Question: I have a website where the navbar is fully dynamic, in which you can add multiple children as you want! The logic is fine, but I just need to add a divider to separate them from each other according to design requirements. Now the thing is.... The '<li class="divider"></li>' works but it also adds the divider to the last index of every iteration of navbar menu as it is self explanatory. I don't want to add a divider to the last iteration of loop!
Here's my code:
'''
<ul class='nav navbar-nav'>
<li><a href="index.php" style="color: white;"><img id="navbar-home" src="images/navbar_home.png" class="img-responsive"></a></li>
<?php
function display_children($parent, $level) {
$conn=mysqli_connect("localhost","root","") or die ("not connected");
mysqli_select_db($conn,"occ")or die ("not selected");
$result = mysqli_query($conn,"SELECT a.id, a.title,a.page_id, Deriv1.Count FROM 'menu' a LEFT OUTER JOIN (SELECT parent, COUNT(*) AS Count FROM 'menu' GROUP BY parent) Deriv1 ON a.id = Deriv1.parent WHERE a.parent=" . $parent);
while ($row = mysqli_fetch_array($result)) {
if ($row['Count'] > 0) {
echo "<li><a href='" . base_url().'pages/'.$row['page_id'] . "'>" . strtoupper(str_replace('-', ' ', clean($row['title']) )). "<span class=caret></span></a>";
echo "<ul class="dropdown-menu">";
display_children($row['id'], $level + 1);
echo "</ul>";
echo "</li>";
echo "<li class="divider"></li>";
} elseif ($row['Count']==0) {
echo "<li><a href='" . base_url().'pages/'.$row['page_id'] . "'>" . strtoupper(str_replace('-', ' ', clean($row['title'])) ) . "</a></li>";
echo "<li class="divider"></li>";
} else;
}
}
function clean($string) {
return preg_replace('/[^A-Za-z0-9\-]/', ' ', $string); // Removes special chars.
}
display_children(0, 1);
?>
</ul>
'''
Here is the screenshot of the issue, in case someone wants clarification:

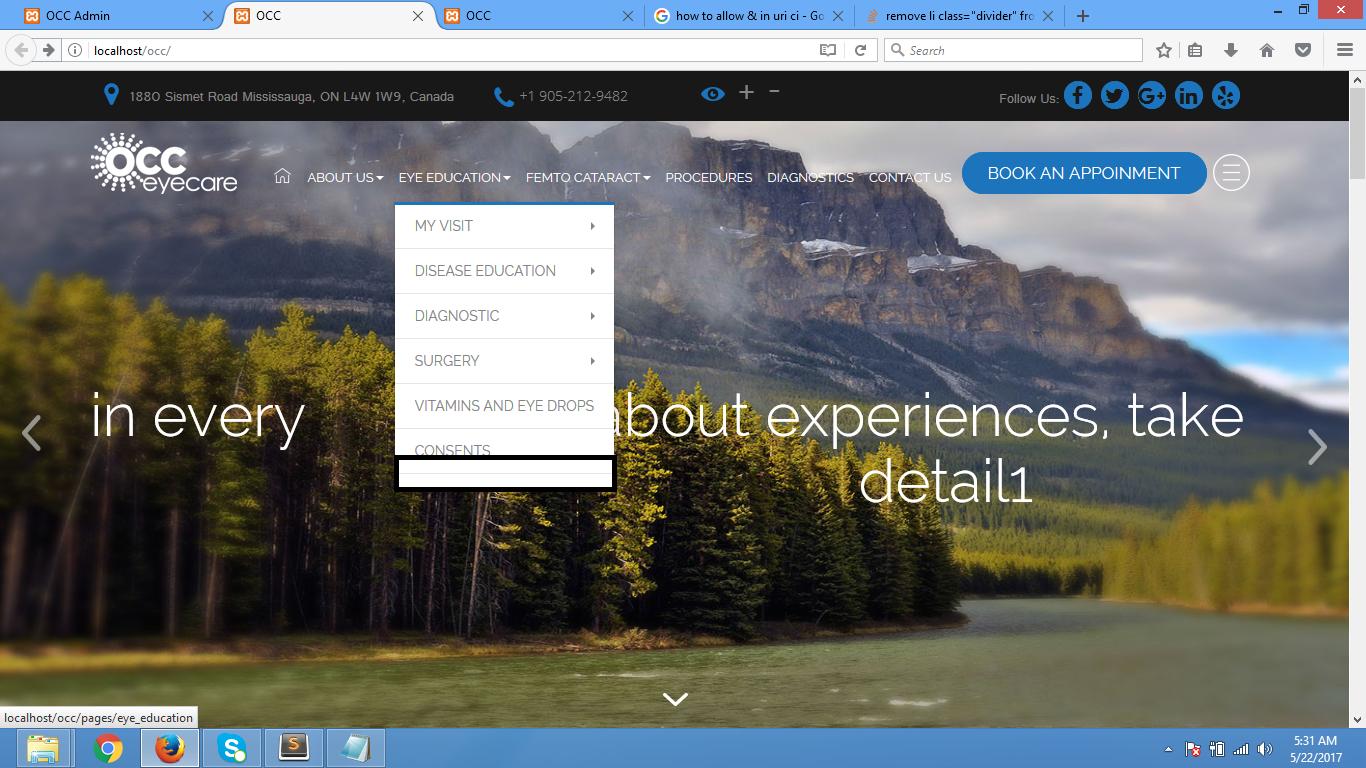
Answer: You could use pure CSS to do this, with the <URL> selector:
'''
.nav .dropdown-menu .divider:last-child {
display: none;
}
'''
To do it with php, you could instead of echoing all the menu items, add it to an array, and check if the last item is equal to the divider. Then your code would look something like this:
'''
function display_children($parent, $level) {
$conn=mysqli_connect("localhost","root","") or die ("not connected");
mysqli_select_db($conn,"occ")or die ("not selected");
$result = mysqli_query($conn,"SELECT a.id, a.title,a.page_id, Deriv1.Count FROM 'menu' a LEFT OUTER JOIN (SELECT parent, COUNT(*) AS Count FROM 'menu' GROUP BY parent) Deriv1 ON a.id = Deriv1.parent WHERE a.parent=" . $parent);
$returnHtml = array();
while ($row = mysqli_fetch_array($result)) {
if ($row['Count'] > 0) {
$returnHtml[] = "<li><a href='" . base_url().'pages/'.$row['page_id'] . "'>" . strtoupper(str_replace('-', ' ', clean($row['title']) )). "<span class=caret></span></a>";
$returnHtml[] = "<ul class="dropdown-menu">";
display_children($row['id'], $level + 1);
$returnHtml[] = "</ul>";
$returnHtml[] = "</li>";
$returnHtml[] = "<li class="divider"></li>";
} elseif ($row['Count']==0) {
$returnHtml[] = "<li><a href='" . base_url().'pages/'.$row['page_id'] . "'>" . strtoupper(str_replace('-', ' ', clean($row['title'])) ) . "</a></li>";
$returnHtml[] = "<li class="divider"></li>";
} else;
}
if (end($returnHtml === "<li class="divider"></li>")) {
array_pop($returnHtml);
}
return implode('', $returnHtml);
}
function clean($string) {
return preg_replace('/[^A-Za-z0-9\-]/', ' ', $string); // Removes special chars.
}
echo display_children(0, 1);
'''